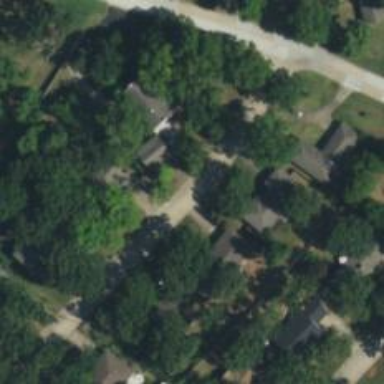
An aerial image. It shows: Residential road.